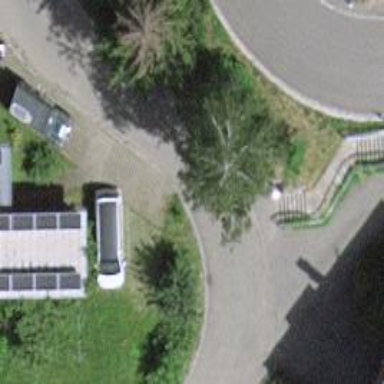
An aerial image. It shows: Residential road.